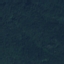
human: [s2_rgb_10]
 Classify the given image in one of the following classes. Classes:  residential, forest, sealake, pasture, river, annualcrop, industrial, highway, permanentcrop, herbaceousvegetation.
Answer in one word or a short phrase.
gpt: Forest